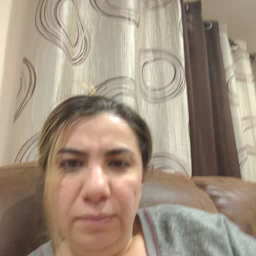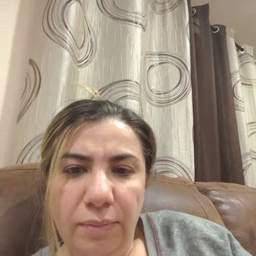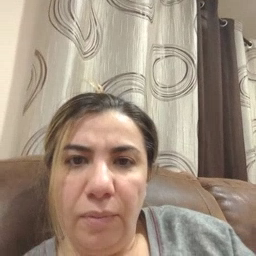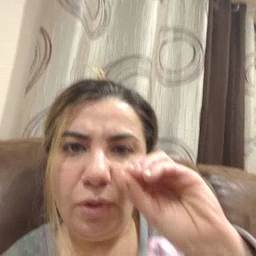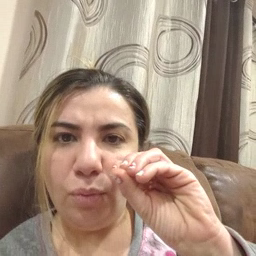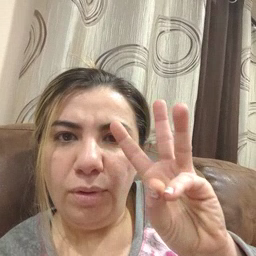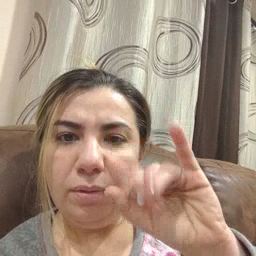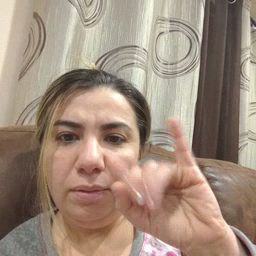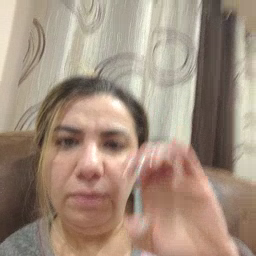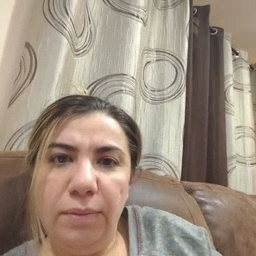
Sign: owie